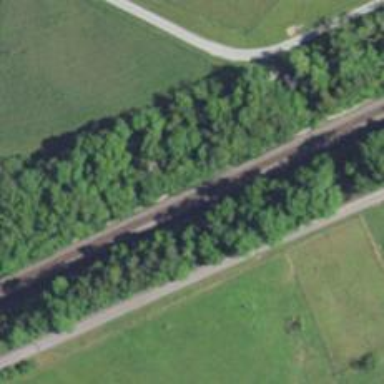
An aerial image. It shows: Railway track.